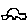
Label: car